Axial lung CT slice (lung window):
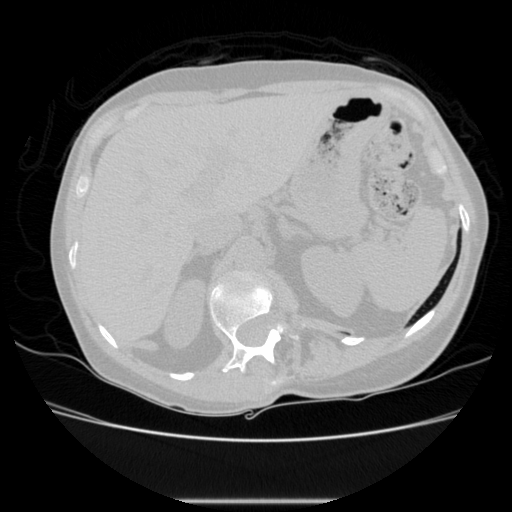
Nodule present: no